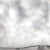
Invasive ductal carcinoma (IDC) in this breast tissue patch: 0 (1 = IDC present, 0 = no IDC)